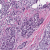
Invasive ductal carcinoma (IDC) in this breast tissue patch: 1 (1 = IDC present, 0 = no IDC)